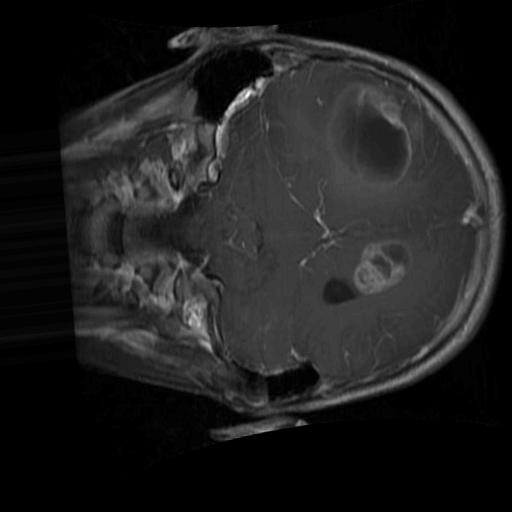
Label: brain_glioma